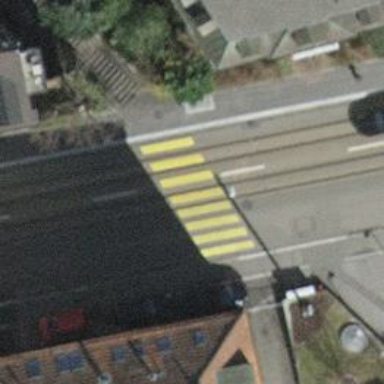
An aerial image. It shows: Tram crossing on the railway.